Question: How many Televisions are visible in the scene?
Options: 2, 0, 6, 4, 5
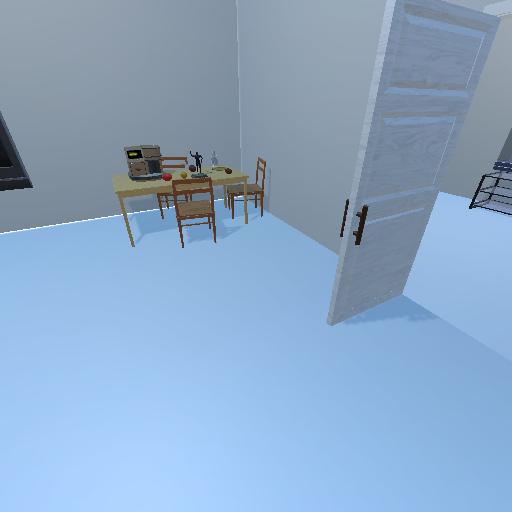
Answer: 2